Aerial crown-view tile of a tropical tree (Barro Colorado Island, Panama), acquired 20240918:
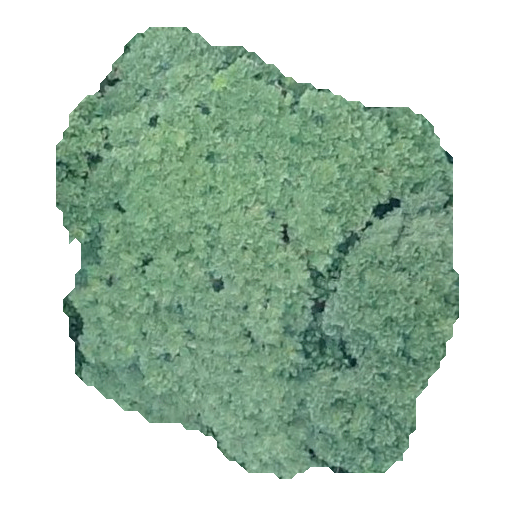
Species: Jacaranda copaia
GBIF accepted scientific name: Jacaranda copaia
Crown area: 214.553 m²